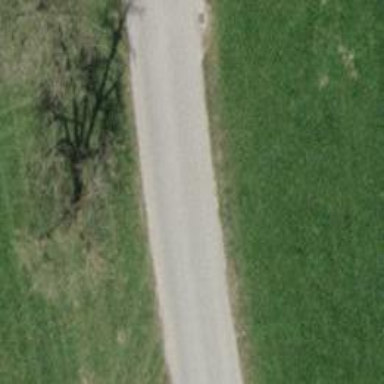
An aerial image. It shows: Unclassified road with asphalt surface.